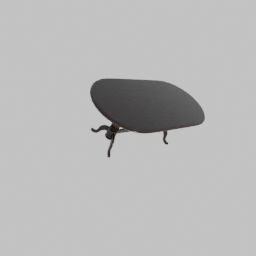
Label: furniture